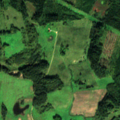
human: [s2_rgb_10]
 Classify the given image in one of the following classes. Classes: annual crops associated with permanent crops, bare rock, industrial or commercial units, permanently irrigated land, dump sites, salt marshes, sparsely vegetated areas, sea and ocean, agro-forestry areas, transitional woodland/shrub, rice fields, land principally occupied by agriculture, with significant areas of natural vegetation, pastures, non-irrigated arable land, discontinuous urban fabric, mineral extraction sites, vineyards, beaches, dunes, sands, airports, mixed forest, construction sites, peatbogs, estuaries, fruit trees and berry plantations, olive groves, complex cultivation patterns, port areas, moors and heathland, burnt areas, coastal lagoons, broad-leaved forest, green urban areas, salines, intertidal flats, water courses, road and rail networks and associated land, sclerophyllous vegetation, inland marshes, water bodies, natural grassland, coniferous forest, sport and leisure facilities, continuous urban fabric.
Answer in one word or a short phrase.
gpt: pastures, land principally occupied by agriculture, with significant areas of natural vegetation, coniferous forest, mixed forest, transitional woodland/shrub